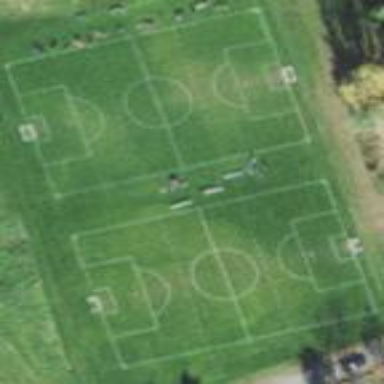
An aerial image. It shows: Soccer pitch for leisure land activities.